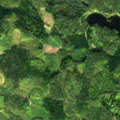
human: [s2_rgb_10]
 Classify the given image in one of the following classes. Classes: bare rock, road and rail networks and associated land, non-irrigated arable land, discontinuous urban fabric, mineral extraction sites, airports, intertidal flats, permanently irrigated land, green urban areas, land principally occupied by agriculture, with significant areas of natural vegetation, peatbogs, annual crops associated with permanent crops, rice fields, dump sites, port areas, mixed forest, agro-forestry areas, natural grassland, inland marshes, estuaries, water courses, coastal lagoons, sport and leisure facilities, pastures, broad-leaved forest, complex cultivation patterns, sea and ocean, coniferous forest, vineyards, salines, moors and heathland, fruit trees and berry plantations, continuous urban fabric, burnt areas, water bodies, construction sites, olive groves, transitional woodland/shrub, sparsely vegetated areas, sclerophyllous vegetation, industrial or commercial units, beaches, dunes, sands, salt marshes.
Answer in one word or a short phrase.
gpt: coniferous forest, mixed forest, transitional woodland/shrub, water bodies